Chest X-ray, AP view. Patient: 46 years old, sex M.
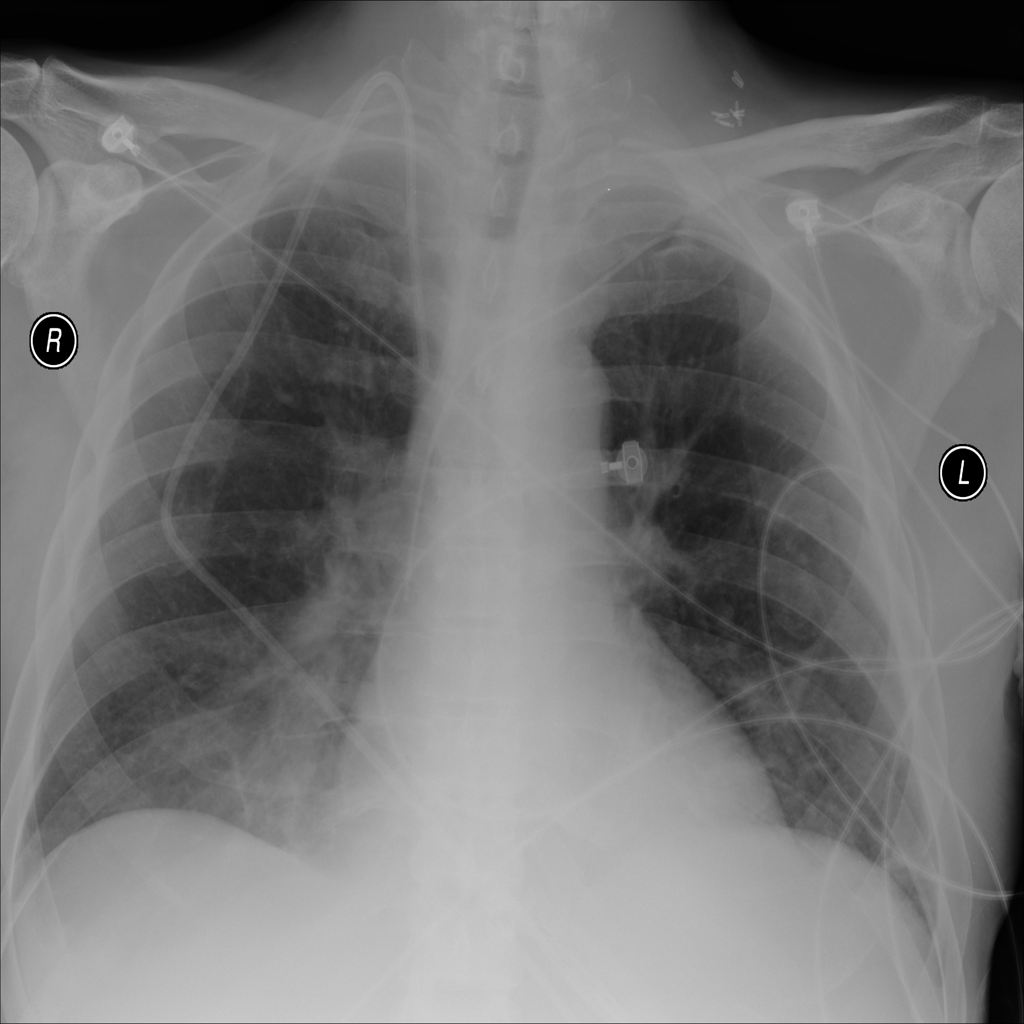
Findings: No Finding